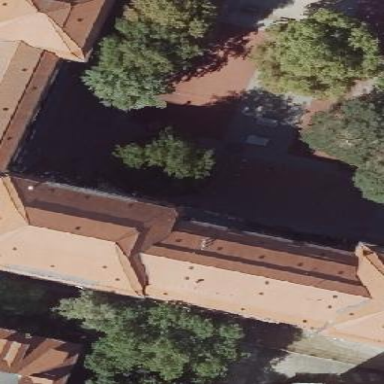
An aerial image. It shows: School building with mansard roof.